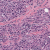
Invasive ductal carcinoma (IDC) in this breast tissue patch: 1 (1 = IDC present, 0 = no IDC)